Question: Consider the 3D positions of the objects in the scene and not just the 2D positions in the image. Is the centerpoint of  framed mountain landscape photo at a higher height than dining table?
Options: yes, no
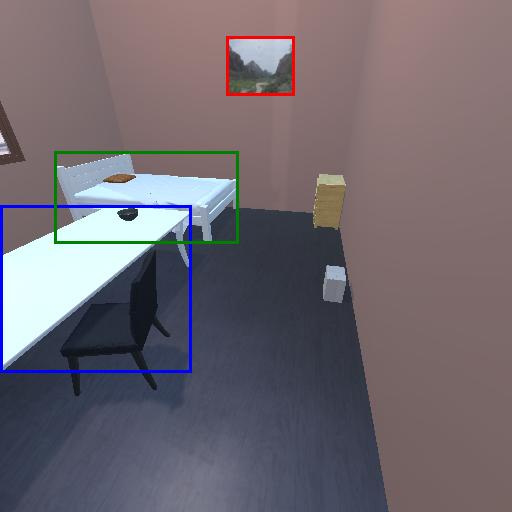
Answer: yes